Question: When I want to buffer a shapefile to a new one, I have a question as the following image indicated. I'm new to GeoProcessing, please guild me to the right way.
Thanks.

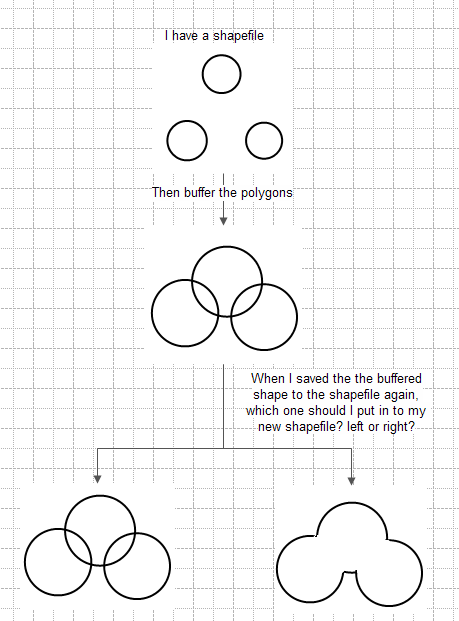
Answer: The answer to your question in the title is "Yes", shapefiles can contain overlapping polygons.
But then your picture is asking something else...
On the left, you show the case where you save three features to the shapefile, one for each of your buffer regions. In this case, each feature is the buffer of a specific feature in your input shapefile.
On the right, you've saved a single feature. This is the area that is the union of the buffers.
Which one you want depends on the question you are asking - on the left you'll be able to identify points within a distance of a given input feature, on the right all you can say about a point is whether it is within a distance of any of the input features.
Which one you get when you do the buffer depends on the software you are using. It might have an option for returning individual buffers like on the left or merging them all like on the right.
In R, using rgeos and gBuffer, you use gBuffer(shapes, buffer, byid=TRUE) to get individual buffers like on the left (one for each 'id'). Otherwise (byid=FALSE) you get one merged buffer polygon like on the right.